Question: I have switched SQL-Server Reporting Services 2012 (SSRS 2012) to forms authentication so we can use it over internet.
I could not find a forms-authentication sample for SSRS 2012 anywhere, so I had to take the SSRS 2008R2 one, and adapt it for 2012, for Single-Sign-On (SSO).
At that point everything seemed to be working as expected; I even managed to get SSO working across domains.
But now I have a problem:
I was testing all reports (more than 200) with Google Chrome, because I had to insert a little JavaScript that alters td border-size for that the HTML displays right in non-IE5-QuirksMode. After about the 50th report, I suddenly got:
"HTTP 400 Bad Request - Request Too Long"
After that, I could not view any other report, not even those that did work previously.
The problem seems to be caused by too many cookies, and indeed, when I deleted a few "*_SKA" (Session Keep Alive?) cookies, it began working again.

My problem now is that I don't know what causes this "cookie overflow".
I also don't know, if this a bug in Chrome, a bug in vanilla SSRS or a bug caused by the new forms authentication.
All I do in the new forms-authentication that has something to do with cookies is this:
'''
using System;
using System.Collections.Generic;
using System.Text;
namespace FormsAuthentication_RS2012
{
internal class FormsAuthenticationWorkaround
{
public static void RedirectFromLoginPage(string strUser, bool createPersistentCookie)
{
//string url = System.Web.Security.FormsAuthentication.GetRedirectUrl(strUser, true);
string url = GetRedirectUrlWithoutFailingOnColon(strUser, createPersistentCookie);
SQL.Log("User: '" + strUser + "' ReturnUrl", url);
if (System.Web.HttpContext.Current != null && System.Web.HttpContext.Current.Response != null)
System.Web.HttpContext.Current.Response.Redirect(url);
}
// https://github.com/mono/mono/blob/master/mcs/class/System.Web/System.Web.Security/FormsAuthentication.cs
// @MSFT: WTF are u guys smoking ?
public static string GetRedirectUrlWithoutFailingOnColon(string userName, bool createPersistentCookie)
{
if (userName == null)
return null;
System.Web.Security.FormsAuthentication.SetAuthCookie(userName, true, "/");
string returnUrl = null;
if (System.Web.HttpContext.Current != null && System.Web.HttpContext.Current.Request != null)
returnUrl = System.Web.HttpContext.Current.Request.QueryString["ReturnUrl"];
if (returnUrl != null)
return returnUrl;
returnUrl = System.Web.Security.FormsAuthentication.DefaultUrl;
return returnUrl;
}
}
}
'''
And as this code creates the "sqlAuthCookie" that one sees at the bottom. There is only one "sqlAuthCookie" so I don't think this can possibly be a forms-authentication bug.
The problem seem to be the SKA cookies, that AFAIK have nothing to do with forms-authentication and everything to do with Vanilla SSRS.
The only other thing that I could see as a reason for this is the change in forms-authentication-cookie timeout to 720 minutes that I entered in the forms-authentication section in the web.config file.
'''
<authentication mode="Forms">
<forms loginUrl="logon.aspx" name="sqlAuthCookie" timeout="720" path="/">
</forms>
</authentication>
'''
Does anybody know what I can do to prevent getting flooded by Session Keep-Alive cookies (except for deleting those cookies manually)?
It's no problem for me per se, apart from it being highly annoying, but it's going to be a problem because the users probably won't be very understanding of that...
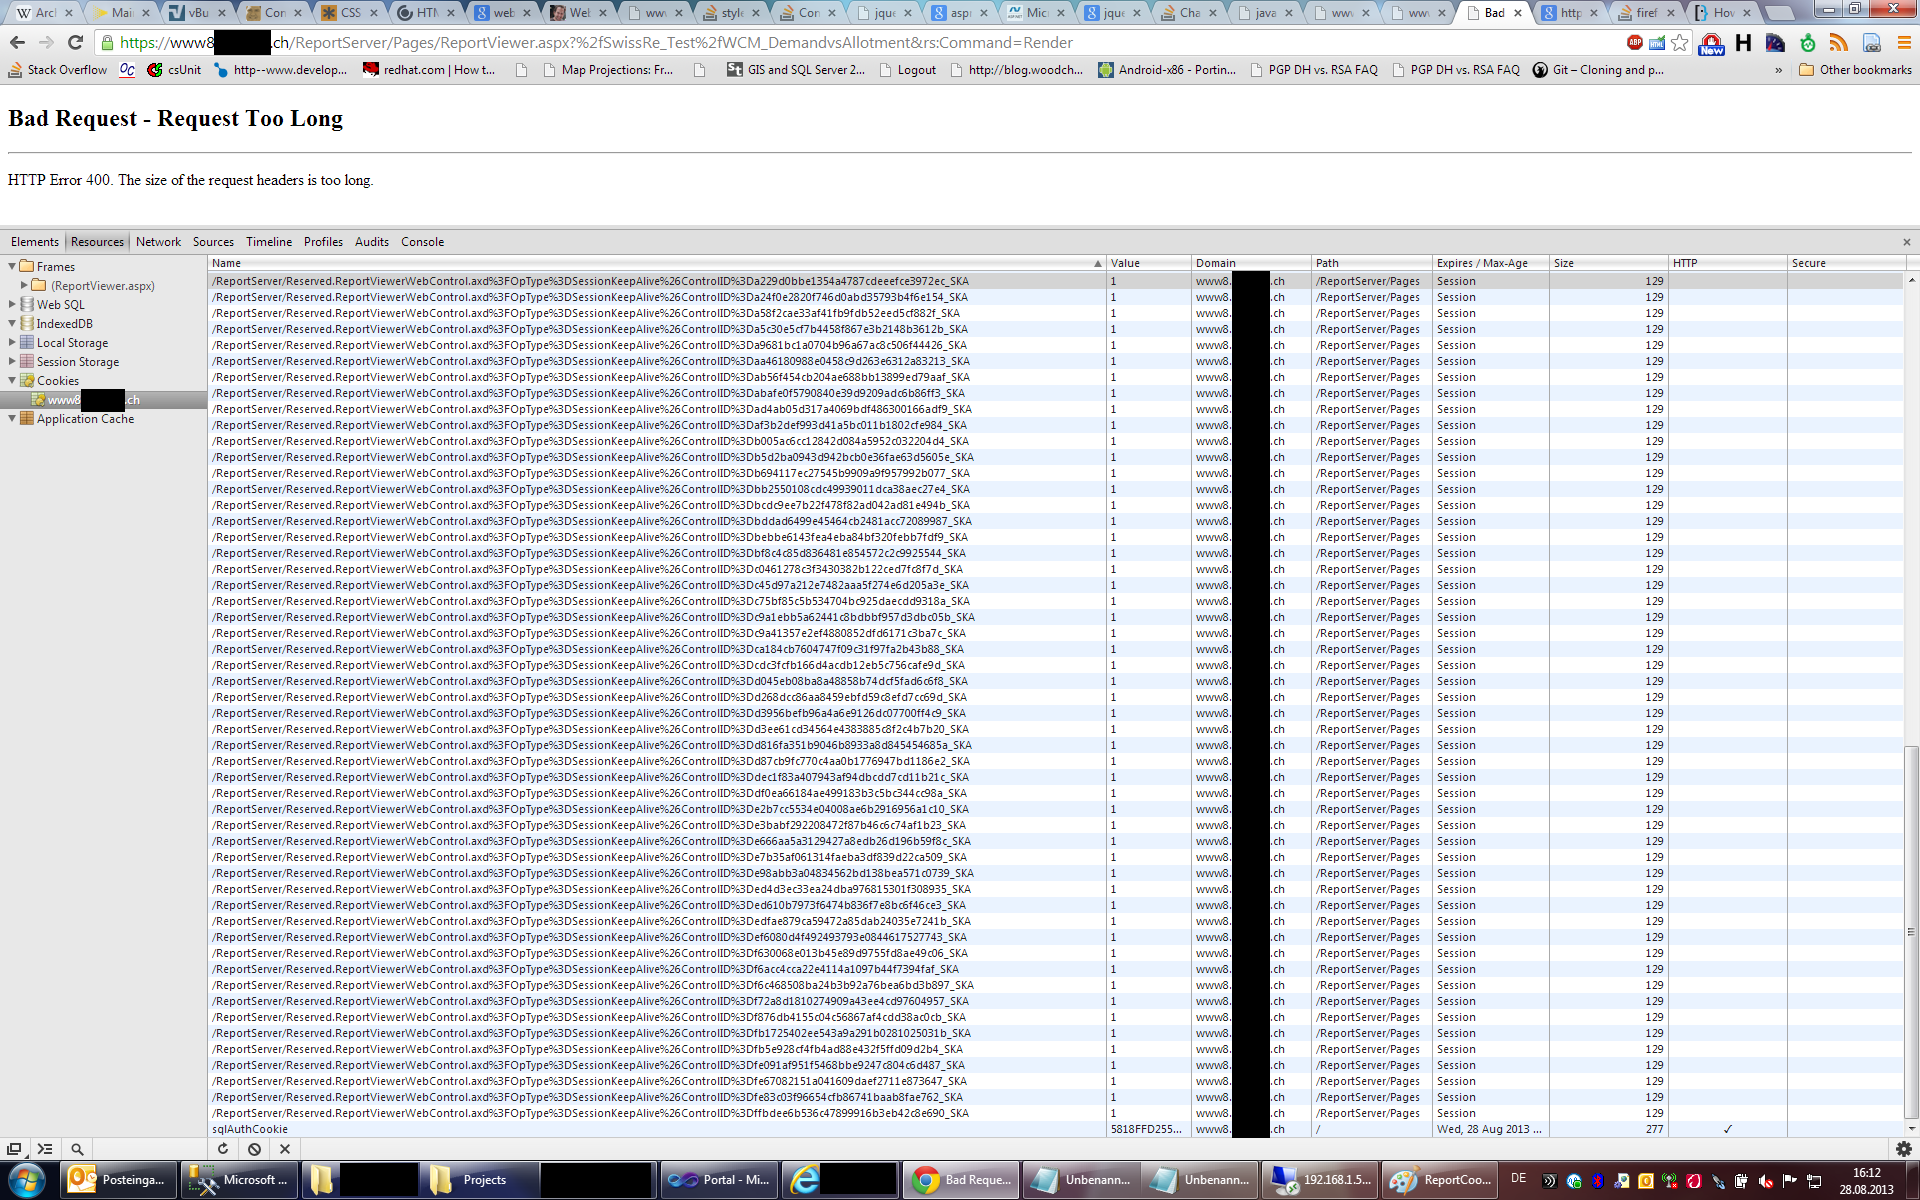
Answer: in SQL Server 2012 SP1 (see comments from Microsoft in the <URL>
But still present in SQL-Server 2014.
---
The later section applies, if you can't install SQL Server 2012 SP1 CU7:
OK, got the answer myself.
The keep-alive cookie is issued every time one opens a report.
Now, that becomes a problem when one opens (or refreshs, or changes to another page), say, more than 110 - 120 reports, without closing the browser.
So we safeguard by deleting the excess cookies, and set a safe boundary at appx. 1/2 of the assumed maximum of 120 cookies.
The cookies are HttpOnly, and expire when one closes the browser (session cookies).
They are non-secure HttpOnly cookies, which is why I failed in my attempt to delete them via JavaScript.
So it becomes necessary to delete them on the server side.
Since we can't modify ReportServer, we have to use inline-scripting.
'''
<body style="margin: 0px; overflow: auto">
<script type="text/C#" runat="server">
protected string ClearSessionKeepAliveCookiesToPreventHttp400HeaderTooLong()
{
if(Request == null || Request.Cookies == null)
return "";
if(Request.Cookies.Count < 60)
return "";
// System.Web.HttpContext.Current.Response.Write("<h1>"+Request.Cookies.Count.ToString()+"</h1>");
for(int i = 0; i < Request.Cookies.Count; ++i)
{
if(StringComparer.OrdinalIgnoreCase.Equals(Request.Cookies[i].Name, System.Web.Security.FormsAuthentication.FormsCookieName))
continue;
if(!Request.Cookies[i].Name.EndsWith("_SKA", System.StringComparison.OrdinalIgnoreCase))
continue;
if(i > 60)
break;
//System.Web.HttpContext.Current.Response.Write("<h1>"+Request.Cookies[i].Name+"</h1>");
System.Web.HttpCookie c = new System.Web.HttpCookie( Request.Cookies[i].Name );
//c.Expires = System.DateTime.Now.AddDays( -1 );
c.Expires = new System.DateTime(1970, 1 ,1);
c.Path = Request.ApplicationPath + "/Pages";
c.Secure = false;
c.HttpOnly = true;
// http://stackoverflow.com/questions/<PHONE>/httpcookiecollection-add-vs-httpcookiecollection-set-does-the-request-cookies
//Response.Cookies[Request.Cookies[i].Name] = c;
//Response.Cookies.Add(c);
Response.Cookies.Set(c);
}
return "";
}
</script>
<%=ClearSessionKeepAliveCookiesToPreventHttp400HeaderTooLong()%>
<form style="width:100%;height:100%" runat="server" ID="ReportViewerForm">
'''